Aerial crown-view tile of a tropical tree (Barro Colorado Island, Panama), acquired 20241014:
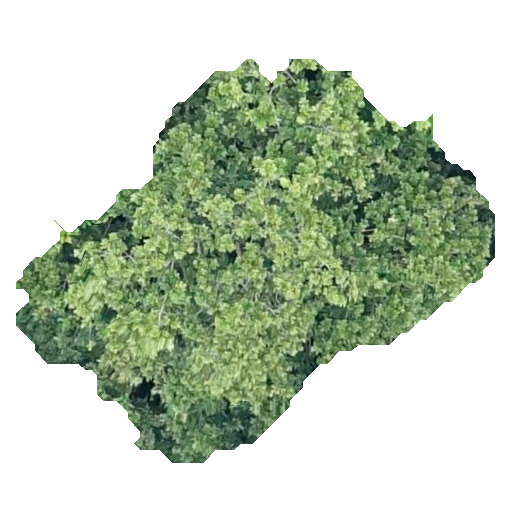
Species: Anacardium excelsum
GBIF accepted scientific name: Anacardium excelsum
Crown area: 175.73 m²